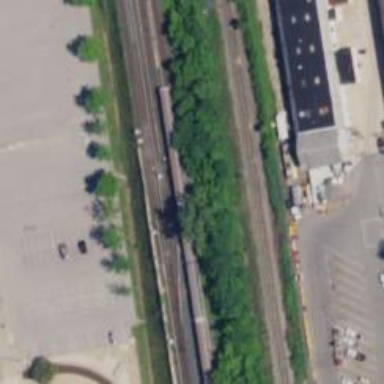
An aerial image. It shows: Electrified rail spur service.